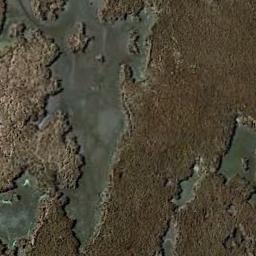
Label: wetland